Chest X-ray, AP view. Patient: 62 years old, sex F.
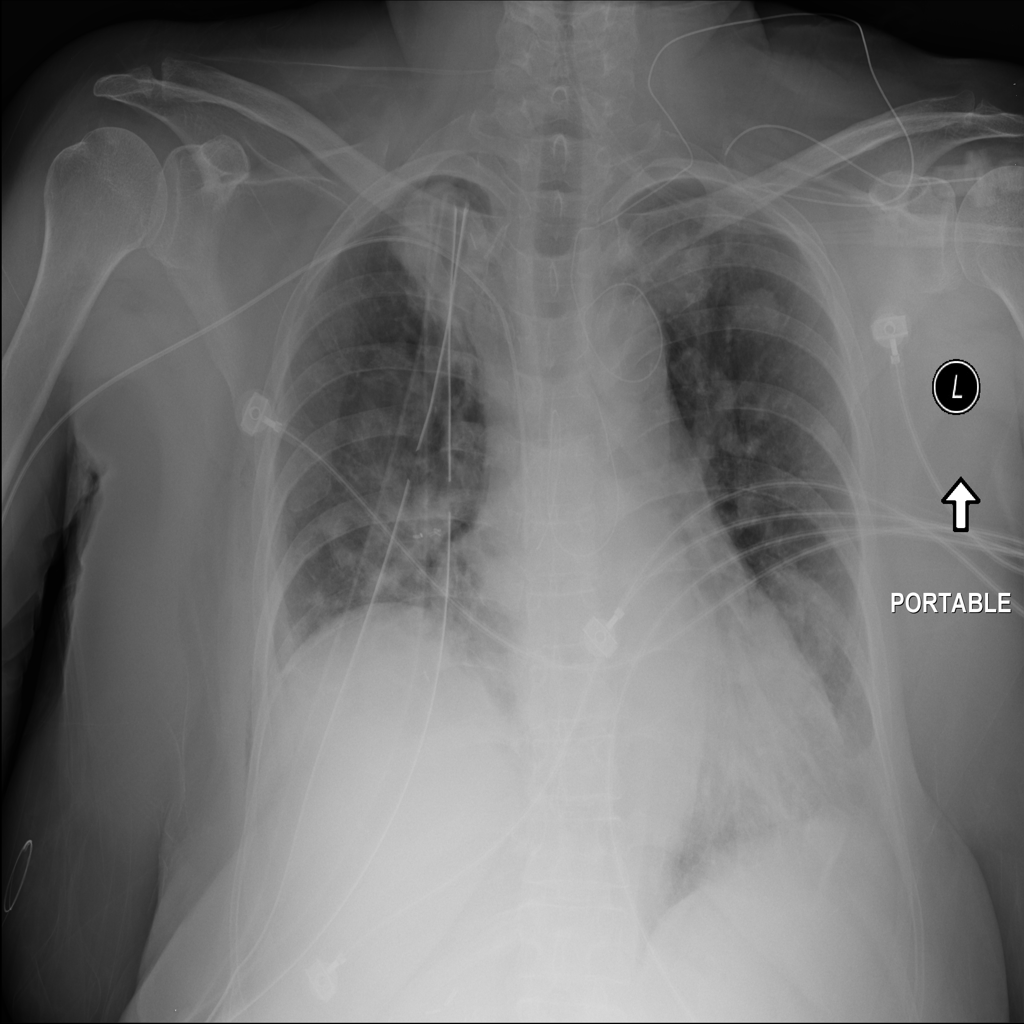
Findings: Mass